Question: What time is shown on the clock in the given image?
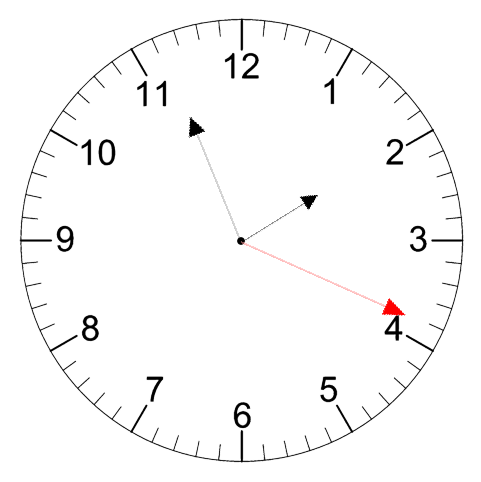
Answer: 01:56:19